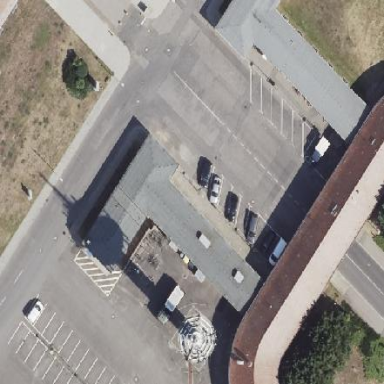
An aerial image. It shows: Building part with flat roof.